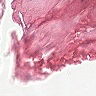
Metastatic tissue present: no